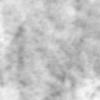
Label: no_change